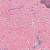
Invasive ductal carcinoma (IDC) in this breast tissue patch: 0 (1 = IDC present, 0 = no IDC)